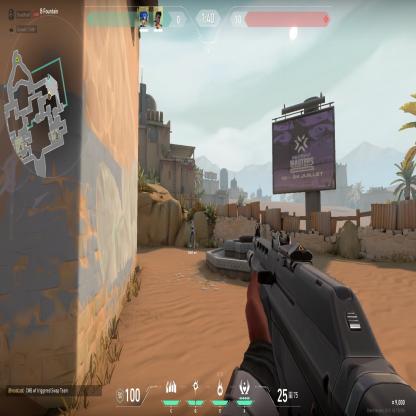
Label: teammate